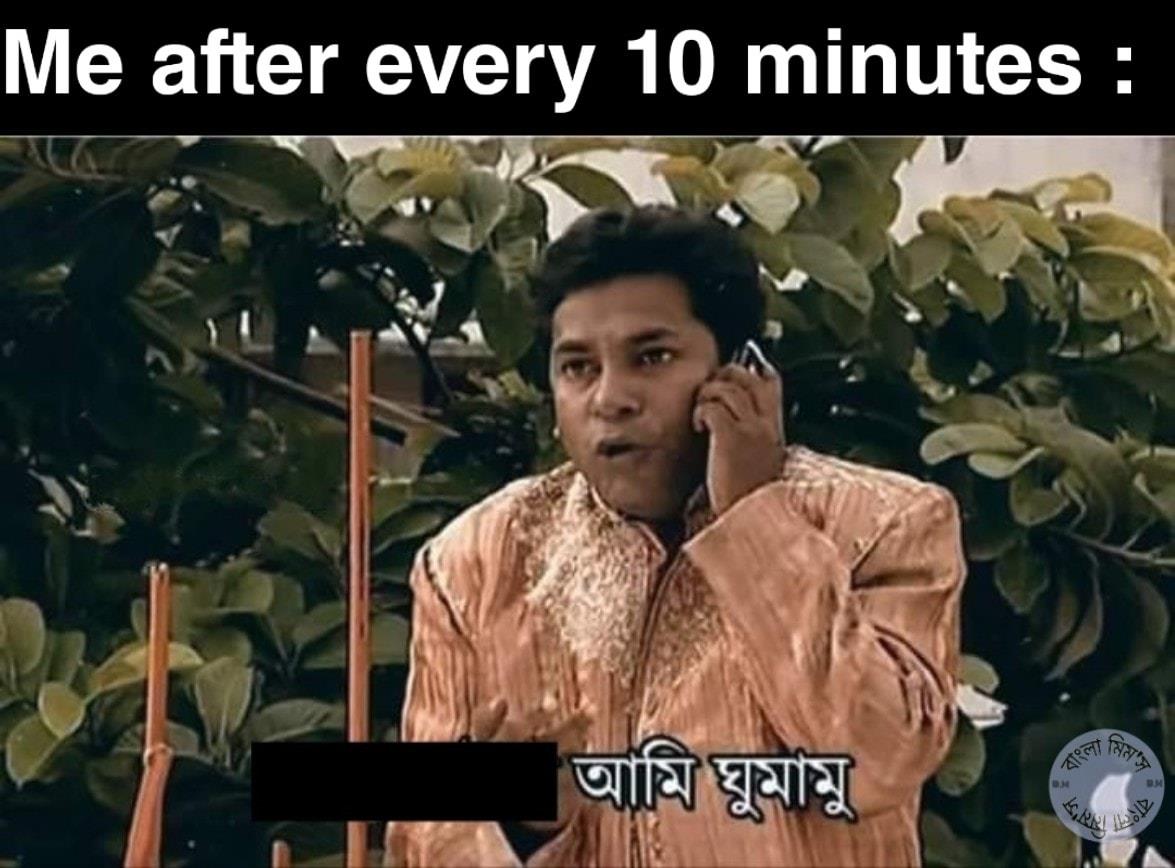
Caption: Me after every 10 minutes :       আমি ঘুমামু
Label: non-hate